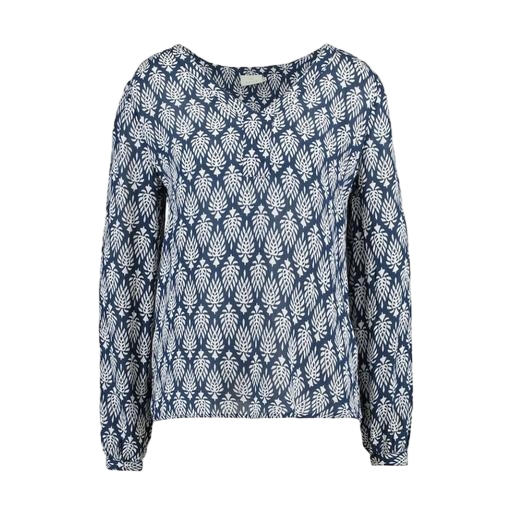
blue printed v-neck top only macy, blue leaf-print top, blue leaf-print blouse, white background